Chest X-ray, PA view. Patient: 33 years old, sex F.
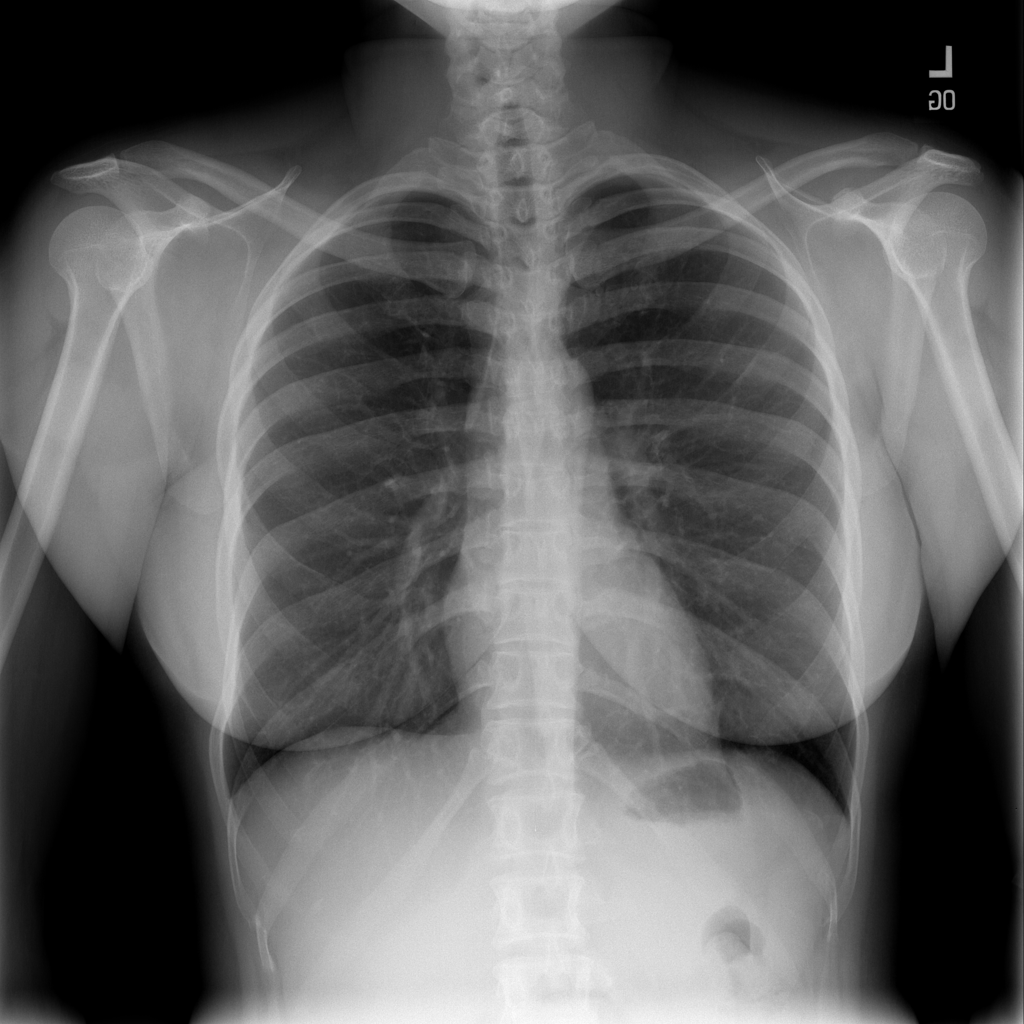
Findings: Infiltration